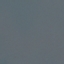
Land use / land cover class: SeaLake